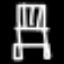
Label: chair